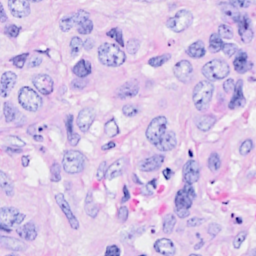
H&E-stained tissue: Breast